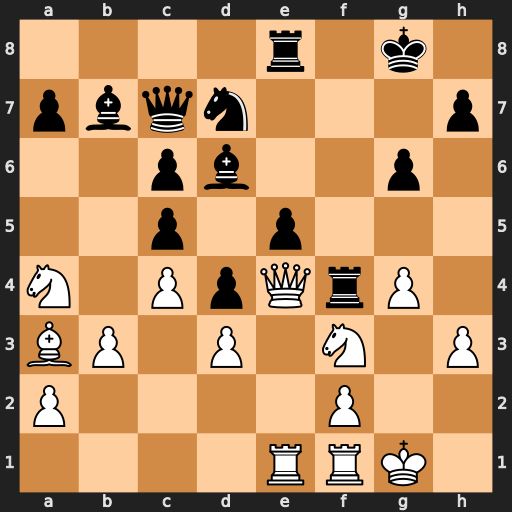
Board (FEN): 4r1k1/pbqn3p/2pb2p1/2p1p3/N1PpQrP1/BP1P1N1P/P4P2/4RRK1
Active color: w
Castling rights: -
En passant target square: -
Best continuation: Qxf4 exf4 Rxe8+